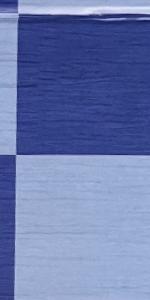
Label: Empty